Interaction volume radius: 10 \u00c5
Interaction volume height: 10 \u00c5
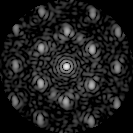
Disorder parameter: 0.4225